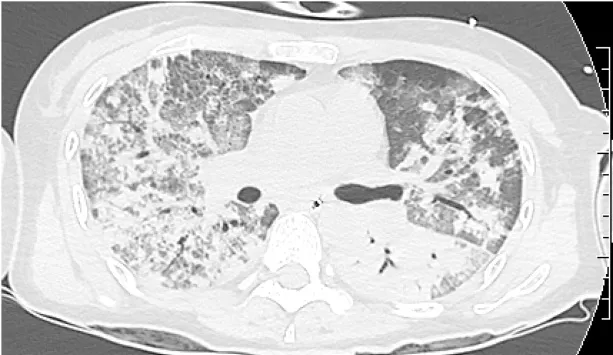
Imaging findings upon admission to our intensive care unit. (a) Computed tomography revealed diffuse consolidation and atelectasis due to diffuse alveolar hemorrhage affecting both lungs.
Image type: radiology (ct)